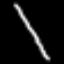
Label: line